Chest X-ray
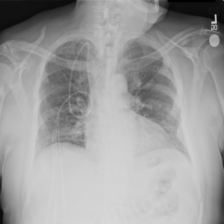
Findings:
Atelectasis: negative
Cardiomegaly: negative
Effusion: negative
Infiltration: negative
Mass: negative
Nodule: positive
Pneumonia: negative
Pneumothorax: negative
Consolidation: negative
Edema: negative
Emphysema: negative
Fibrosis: negative
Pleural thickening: negative
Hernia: negative